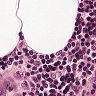
Metastatic tissue present: no